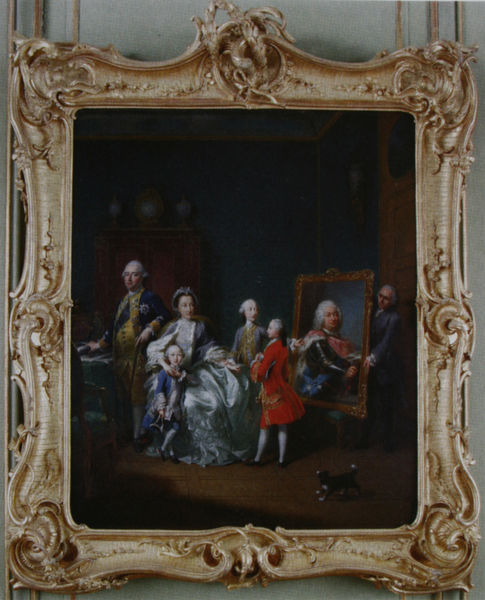
Titel: Erbprinz Friedrich von Hessen-Kassel und seine Familie
Künstler: Johann Heinrich d. Ä. Tischbein
Standort: Calden
Institution: Schloss Wilhelmsthal
Schlagwörter: blau, dunkel, gemälde, mann, schatten, umhang, weiß, gelb, grün, menschen, braun, frankreich, frau, grau, kleid, kleider, köpfe, licht, raum, schmuck, tisch, tür, zimmer, dame, hund, rot, tier, ornament, rock, wand, barock, blicke, diener, halten, kleidung, präsentation, rahmen, silber, ärmel, bild, bildnis, goldrahmen, innenraum, portrait, porträt, spiegel, tischbein, öl, boden, gewand, gold, reich, adel, decke, familie, familienbildnis, familienporträt, gewänder, kind, mutter, vater, rokoko, kinder, beine, perücke, adlig, hündchen, farbig, bilderrahmen, schrank, rahmung, vorstellung, kaiser, könig, frack, verzierung, maler, staffelei, vasen, betrachtung, edel, knöpfe, weste, galerie, foto, fotografie, photographie, posen, katze, strümpfe, palast, porträts, portait, jacken, selbstbildnis, orden, fürst, photo, schnörkel, voluten, portät, farbfoto, mittelalter, wams, familienbild, königin, museum, königsfamilie, aufklärung, livree, bild im bild, perücken, porträit, ornamentik, aufnahme, sohn, vergoldung, kaiserin, familienportrait, rocaille, kurfürst, königing, thronfolger, rhmen, fürsten, inder, nobel, amilie, stativ, herrscherfamilie, barockrahmen, lakai, bild im bil, johann heinrich tischbein, rahmug, pereonen, pirtrait, llakai, portrait im portrait